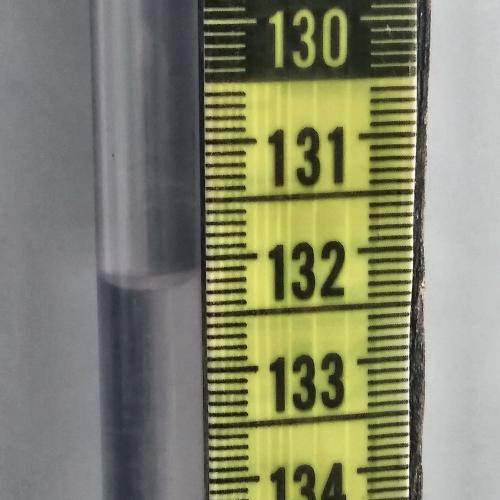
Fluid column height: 132.2 cm